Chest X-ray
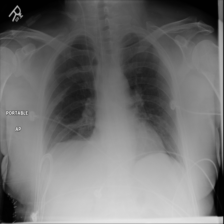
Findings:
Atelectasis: negative
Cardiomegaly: negative
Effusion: positive
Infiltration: negative
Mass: negative
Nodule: negative
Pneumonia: negative
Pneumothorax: positive
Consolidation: negative
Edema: negative
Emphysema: negative
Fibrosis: negative
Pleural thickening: negative
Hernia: negative